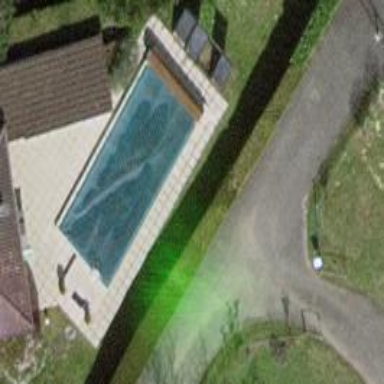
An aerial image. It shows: Swimming pool located in leisure land.